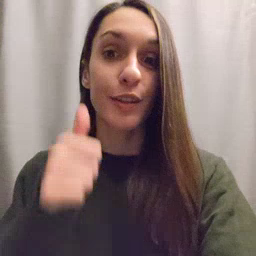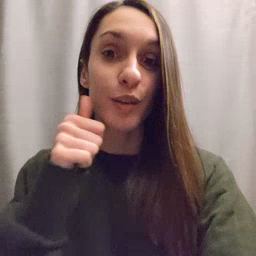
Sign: girl